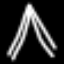
Label: The Eiffel Tower